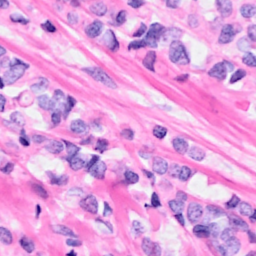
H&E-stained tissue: Breast